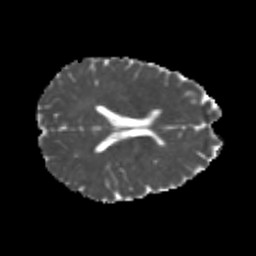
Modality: MD
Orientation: axial
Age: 22
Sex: female
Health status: healthy
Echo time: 0.074 s